【题型】填空题　【知识点】立体几何　【难度】medium
已知球$O$的半径为4，圆$M$与圆$N$为该球的两个小圆，$AB$为圆$M$与圆$N$的公共弦，$AB=4$，若$OM=ON=3$，则两圆圆心的距离$MN=\underline{\qquad\qquad}$.
【解答】
\vspace{0.5cm}
\noindent\textbf{【答案】$3$}

\vspace{0.5cm}
\noindent\textbf{【分析】法一：根据题意画出图形，欲求两圆圆心的距离，将它放在与球心组成的三角形$MNO$中，只要求出球心角即可，通过球的性质构成的直角三角形即可解得．}
\noindent\textbf{法二：根据题意画出图形，欲求两圆圆心的距离，将它放在三角形$ONE$中，由$\triangle ONE$为直角三角形，$NG$为$\triangle ONE$斜边上的高，求出各边长，得到答案.}

\vspace{0.5cm}
\noindent\textbf{【详解】法一：$\because ON=3$，球半径为4，}
\noindent\textbf{$\therefore$小圆$N$的半径为$\sqrt{7}$，}
\noindent\textbf{$\because$小圆$N$中弦长$AB=4$，作$NE$垂直于$AB$，}
\noindent\textbf{$\therefore NE=\sqrt{3}$，同理可得$ME=\sqrt{3}$，在直角三角形$ONE$中，}
\noindent\textbf{$\because NE=\sqrt{3}$，$ON=3$，}
\noindent\textbf{$\therefore\angle EON=\dfrac{\pi}{6}$，}
\noindent\textbf{$\therefore\angle MON=\dfrac{\pi}{3}$，}
\noindent\textbf{$\therefore MN=3$．}

\vspace{0.3cm}
\noindent\textbf{法二：如下图：设$AB$的中点为$E$，则$OE$与$MN$必相交于$MN$中点$G$，因为$OM=ON=3$，}
\noindent\textbf{故小圆半径$NB$为$NB=\sqrt{4^2-ON^2}=\sqrt{4^2-3^2}=\sqrt{7}$，}
\noindent\textbf{$E$为$AB$中点，故$EB=2$，}
\noindent\textbf{所以$NE=\sqrt{\sqrt{7}^2-2^2}=\sqrt{3}$，}
\noindent\textbf{$\because\triangle ONE$为直角三角形，$NG$为$\triangle ONE$斜边上的高，$OE=\sqrt{OB^2-BE^2}=\sqrt{4^2-2^2}=\sqrt{12}=2\sqrt{3}$，}
\noindent\textbf{$\therefore MN=2GN=\dfrac{2EN\cdot ON}{EO}=\dfrac{2\times\sqrt{3}\times3}{2\sqrt{3}}=3$．}

\noindent\textbf{故答案为：$3$．}
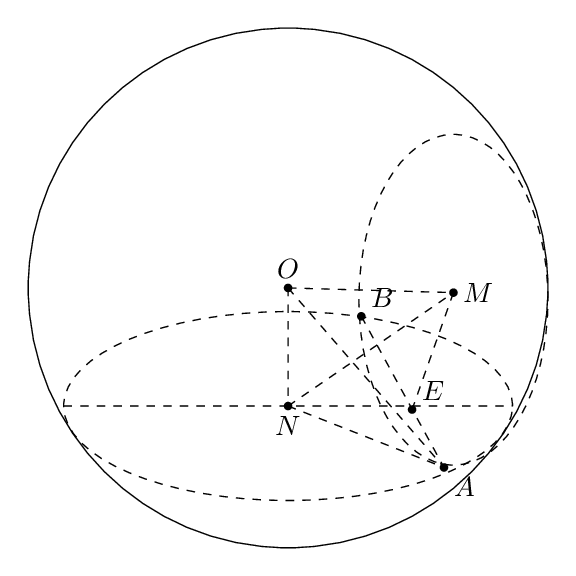
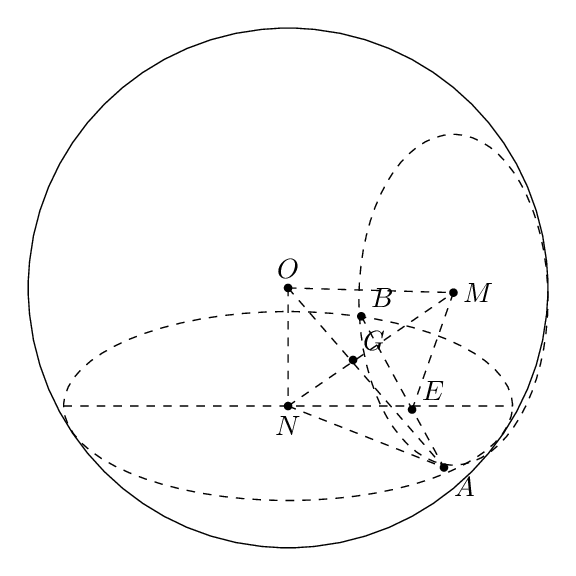